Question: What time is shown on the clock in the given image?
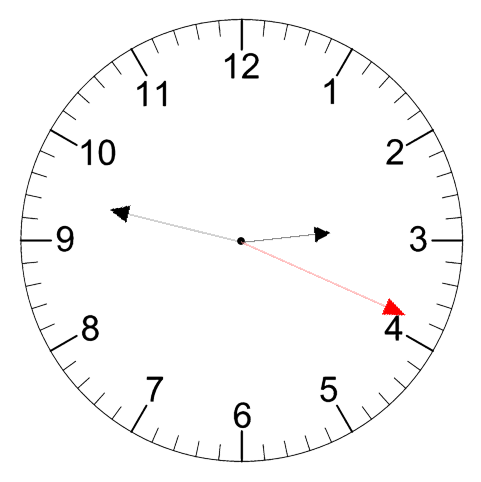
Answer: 02:47:19